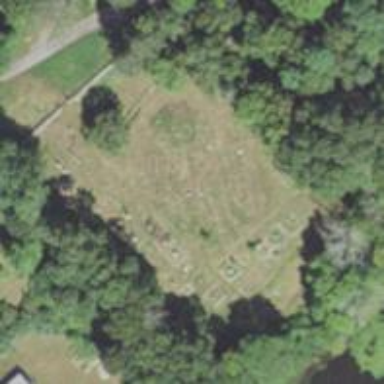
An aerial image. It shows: Cemetery area categorized as "Cemetery".